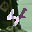
Label: 4